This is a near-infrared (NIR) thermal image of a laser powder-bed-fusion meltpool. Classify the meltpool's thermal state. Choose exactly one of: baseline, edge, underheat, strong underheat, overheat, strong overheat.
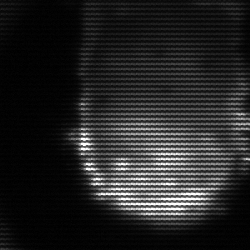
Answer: baseline